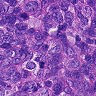
Metastatic tissue present: yes